Interaction volume radius: 5 \u00c5
Interaction volume height: 10 \u00c5
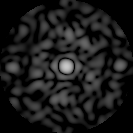
Disorder parameter: 0.8773